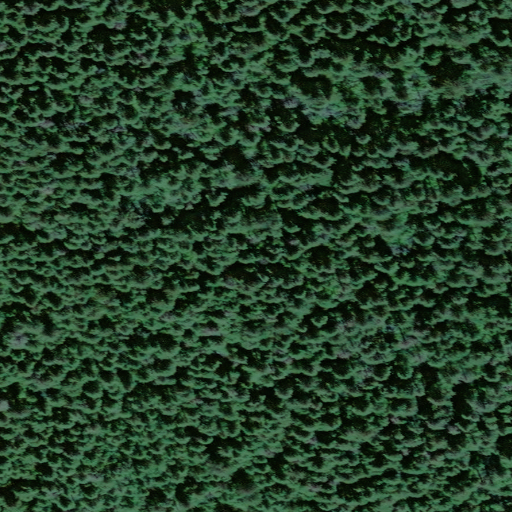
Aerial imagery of island in Alaska named Blake Island containing only unknown